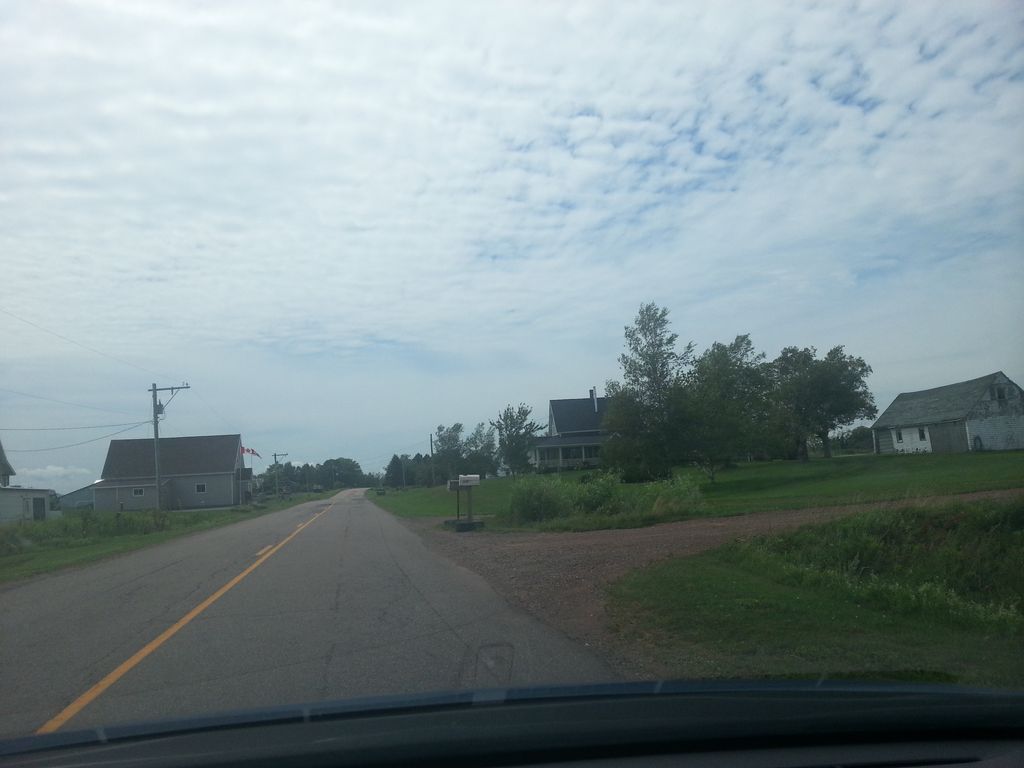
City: charlottetown